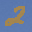
Label: 2